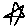
Label: star